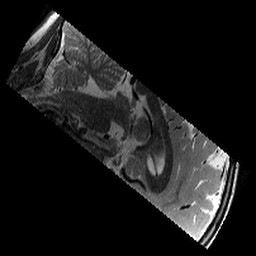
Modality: T2w
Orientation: sagittal
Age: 10
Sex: male
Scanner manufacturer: siemens
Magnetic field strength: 3 T
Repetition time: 9.23 s
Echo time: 0.067 s